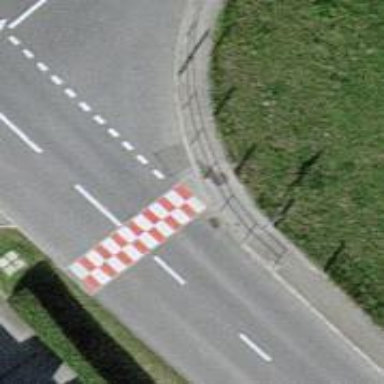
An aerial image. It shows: Traffic calming hump on the road.